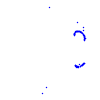
Particle: proton